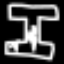
Label: hourglass